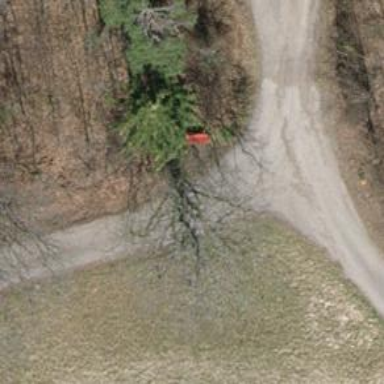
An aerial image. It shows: Red bench.